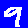
Digit: 9